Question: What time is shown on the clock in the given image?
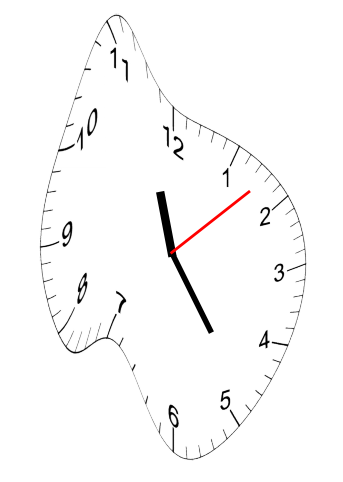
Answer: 11:24:08